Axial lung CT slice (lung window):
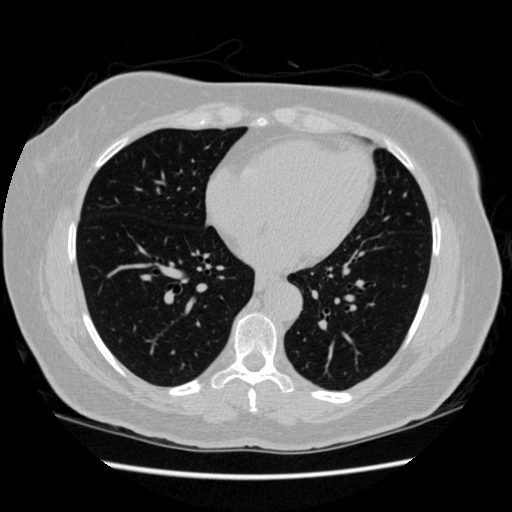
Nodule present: no